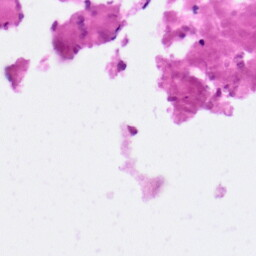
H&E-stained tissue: Pancreatic